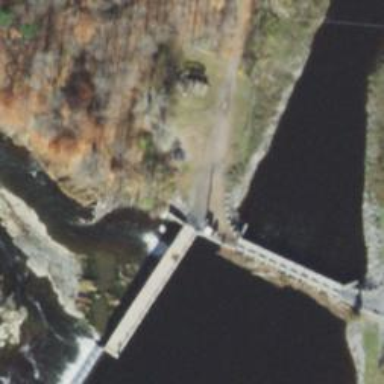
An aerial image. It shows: Dam along waterway.